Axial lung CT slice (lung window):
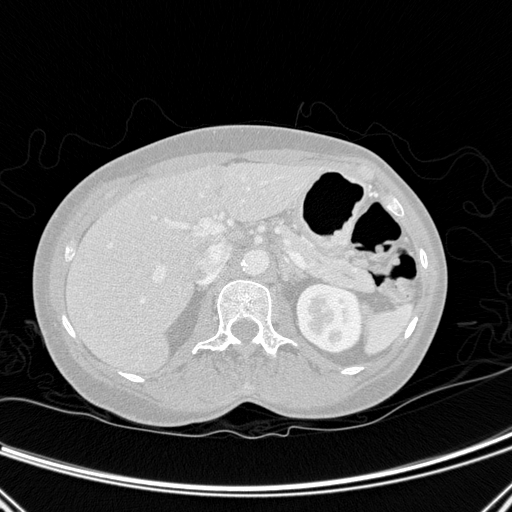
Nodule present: no